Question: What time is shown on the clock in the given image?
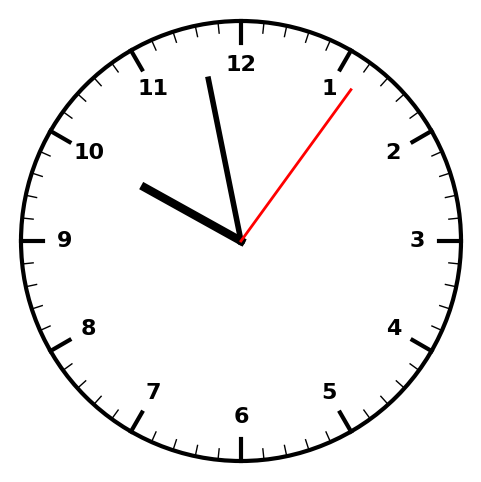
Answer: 09:58:06